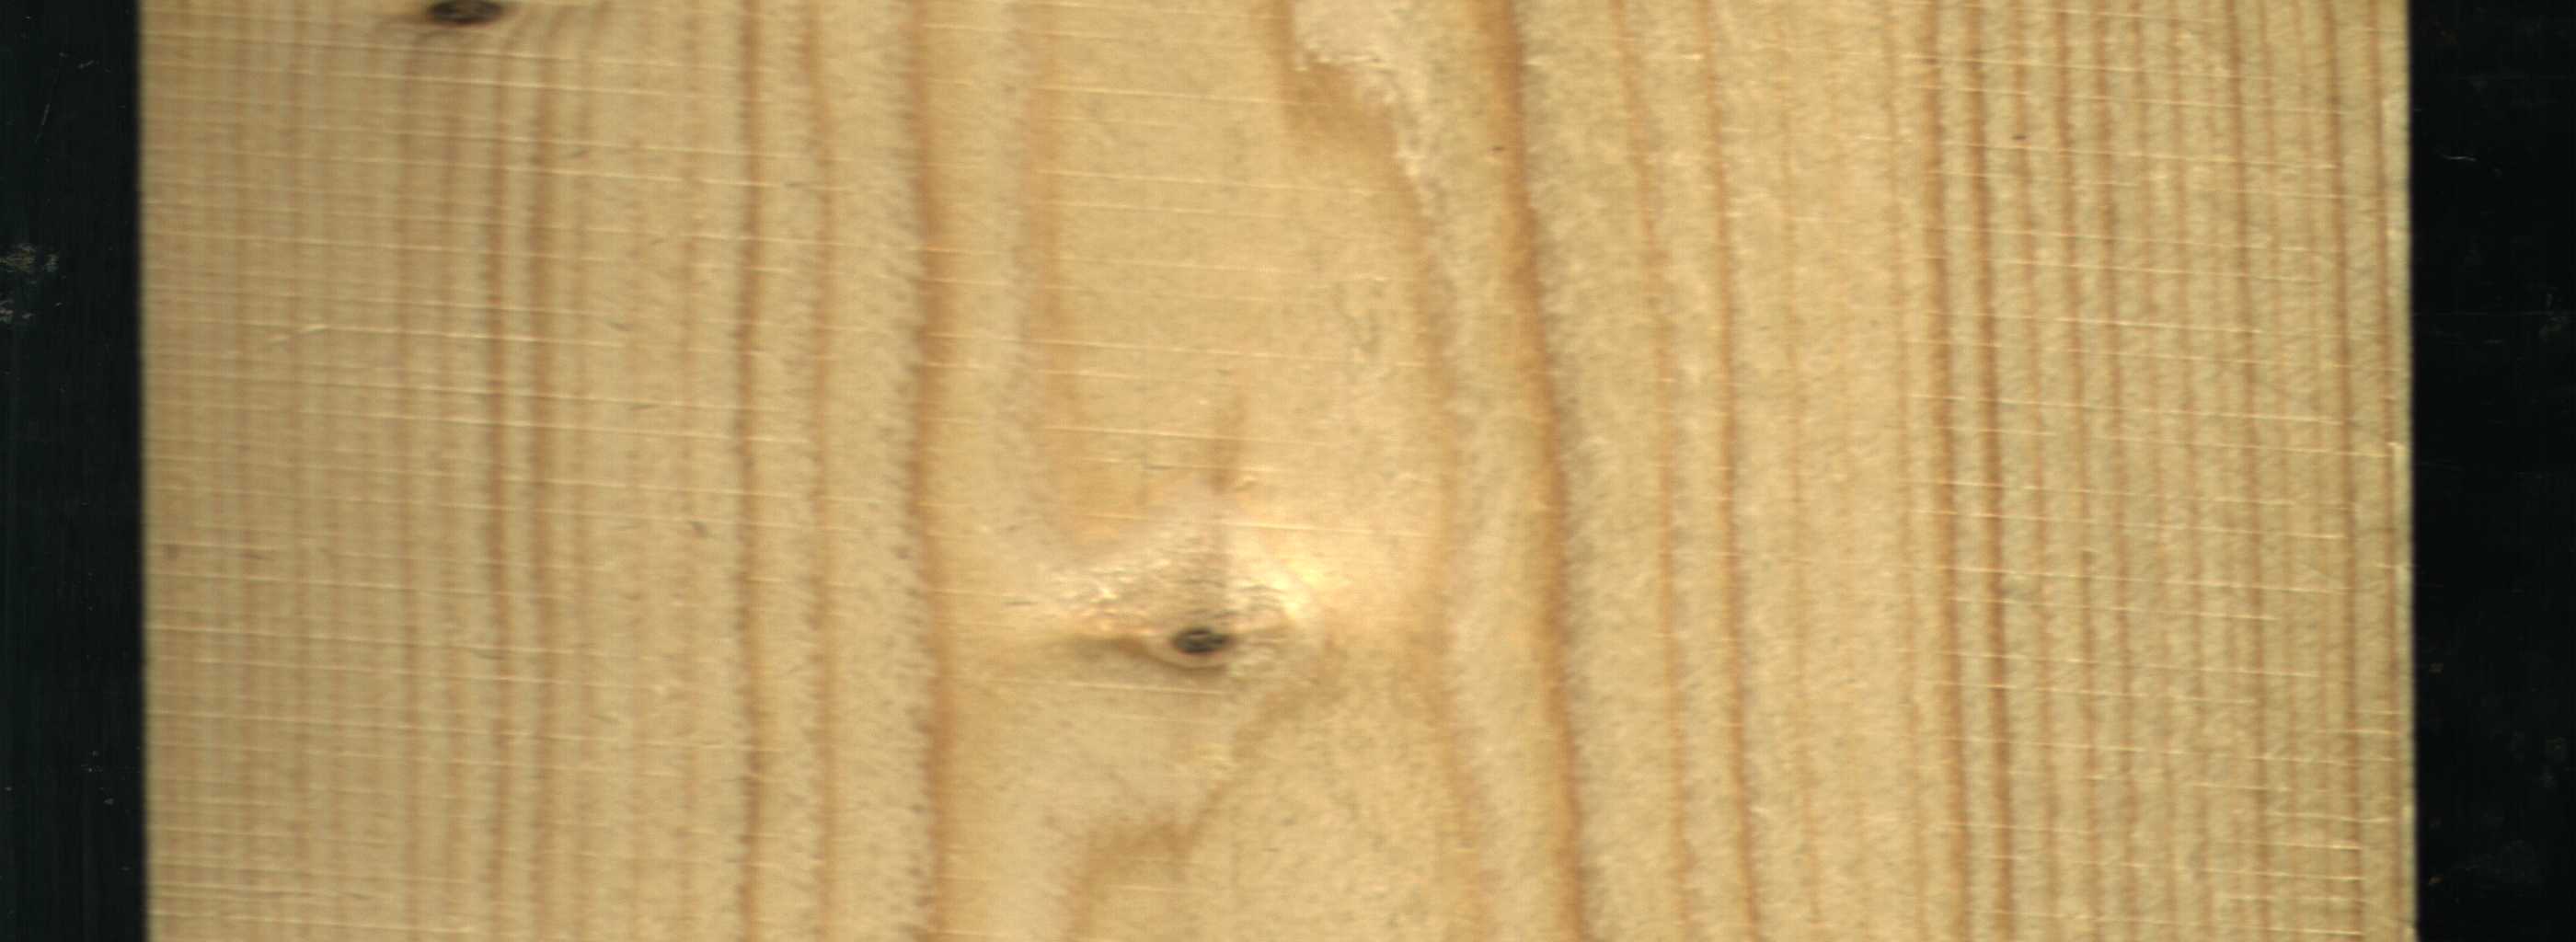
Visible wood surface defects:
Dead_Knot
Live_Knot